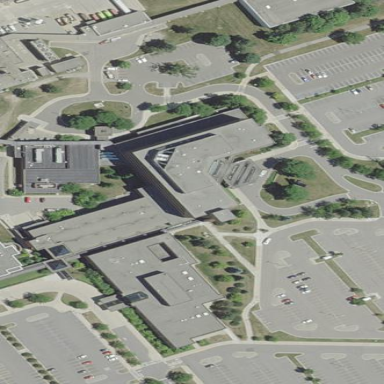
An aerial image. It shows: Hospital building.